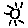
Label: sun